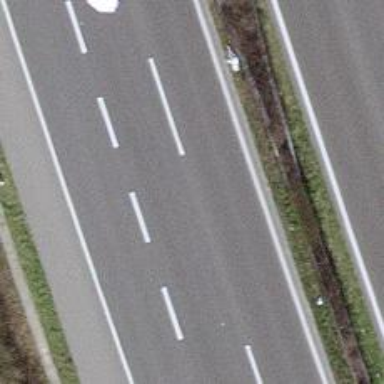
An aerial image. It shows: View of motorway.